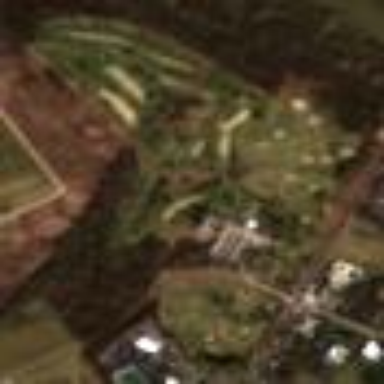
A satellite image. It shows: Golf course surrounded by greenery.